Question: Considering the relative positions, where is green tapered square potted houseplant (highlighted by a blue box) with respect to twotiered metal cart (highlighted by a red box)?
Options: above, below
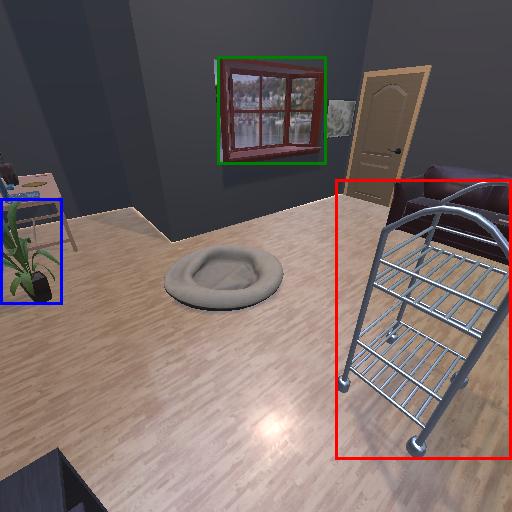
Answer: above